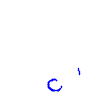
Particle: proton